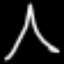
Label: The Eiffel Tower